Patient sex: F
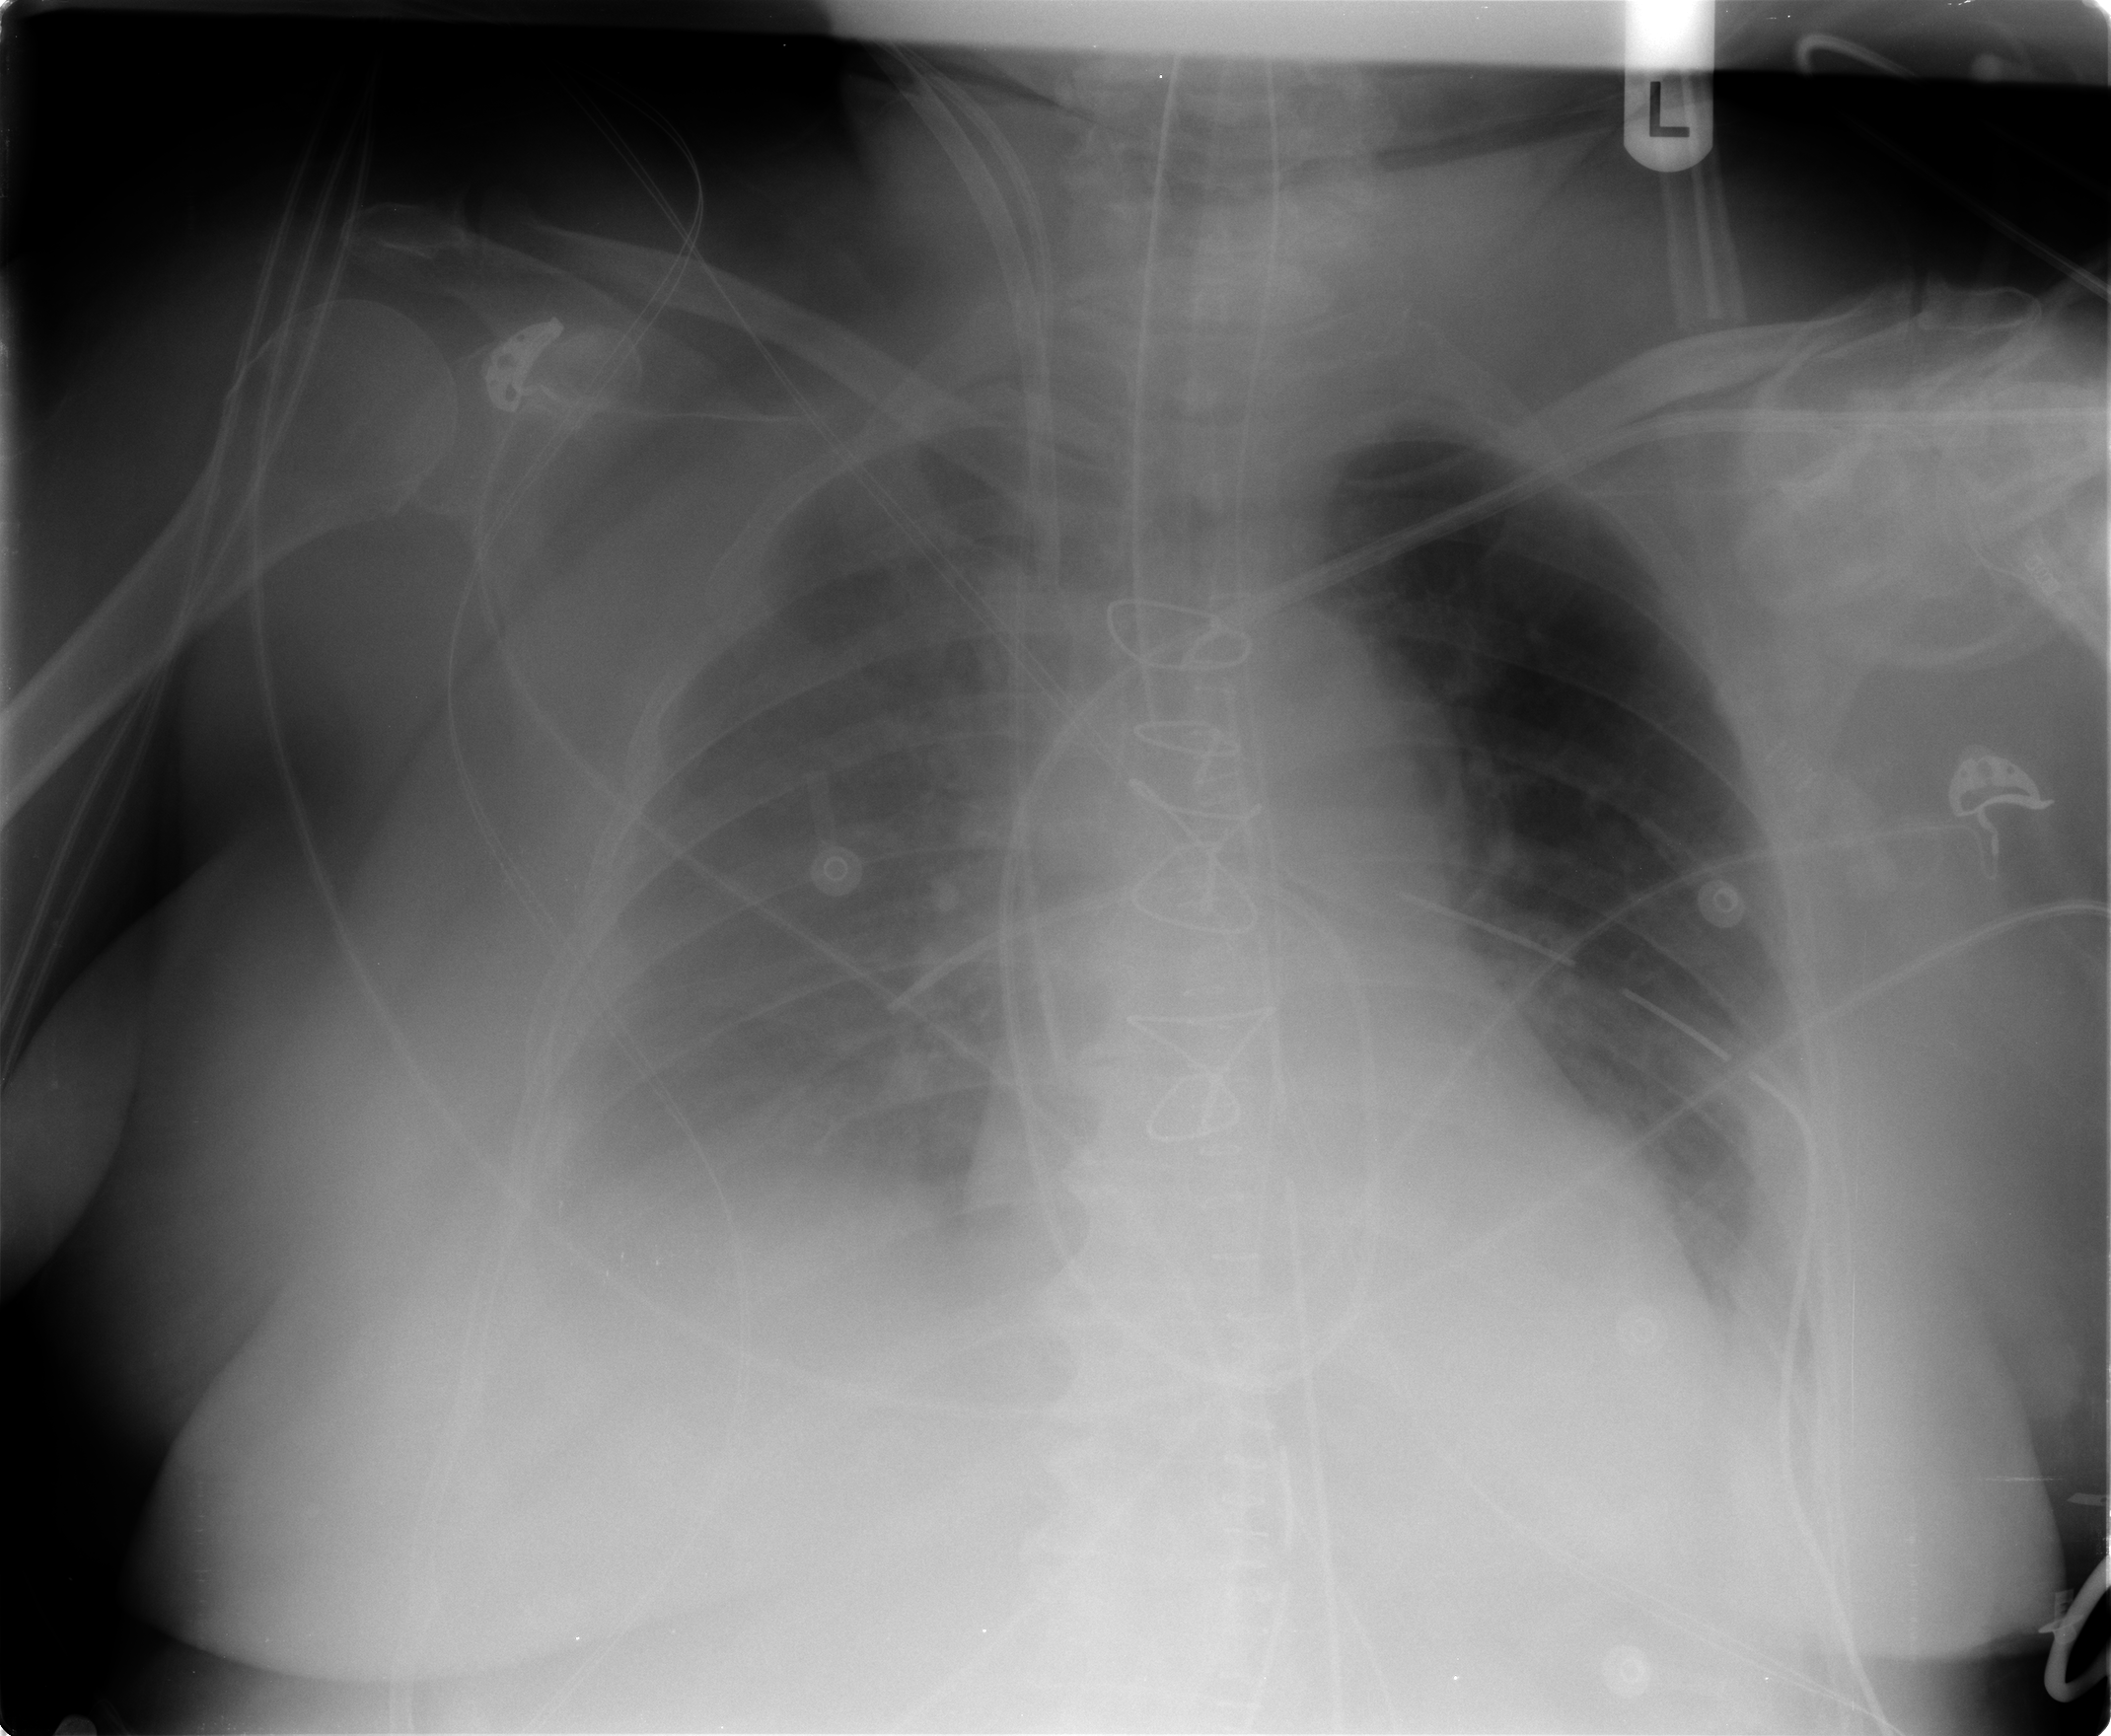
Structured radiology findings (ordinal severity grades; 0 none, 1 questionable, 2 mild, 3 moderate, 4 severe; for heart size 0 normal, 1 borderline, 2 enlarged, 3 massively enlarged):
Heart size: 0
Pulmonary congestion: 2
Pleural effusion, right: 3
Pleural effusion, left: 1
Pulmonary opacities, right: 1
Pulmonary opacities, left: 1
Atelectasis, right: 2
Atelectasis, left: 2